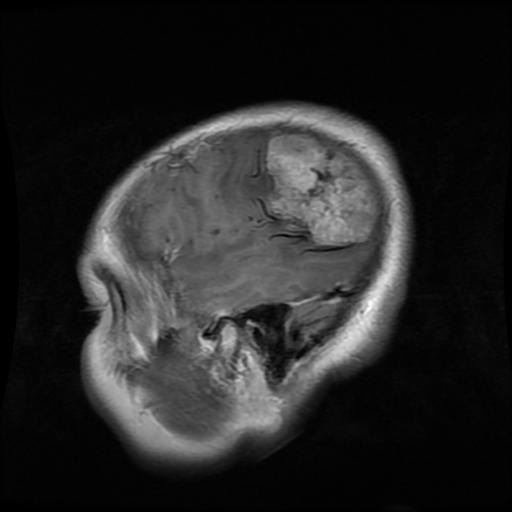
Label: meningioma